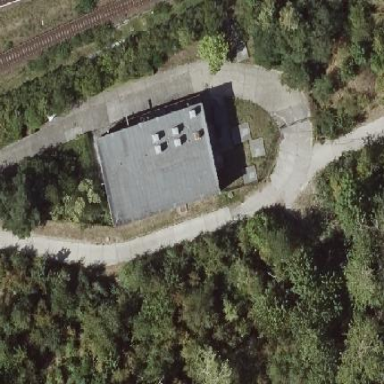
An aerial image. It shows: Electricity building serving as traction substation.